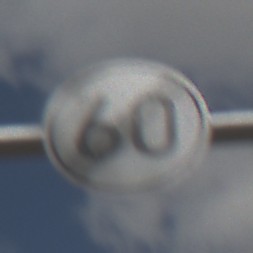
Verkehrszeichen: EndeGeschwindigkeit60
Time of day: Midday
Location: Outdoor (Nature)
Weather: PartlyCloudy
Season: NotSpecified
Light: Natural